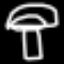
Label: mushroom